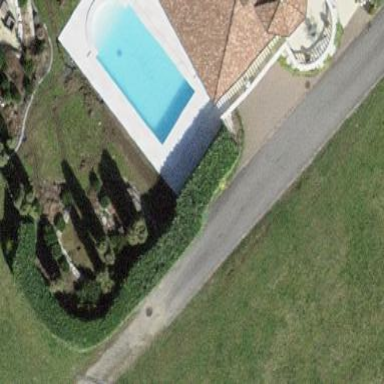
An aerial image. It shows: Swimming pool located in leisure land.